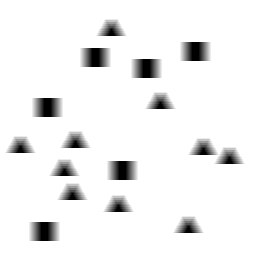
Squares: 6
Triangles: 10
Stars: 0
Total shapes: 16